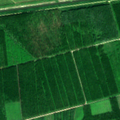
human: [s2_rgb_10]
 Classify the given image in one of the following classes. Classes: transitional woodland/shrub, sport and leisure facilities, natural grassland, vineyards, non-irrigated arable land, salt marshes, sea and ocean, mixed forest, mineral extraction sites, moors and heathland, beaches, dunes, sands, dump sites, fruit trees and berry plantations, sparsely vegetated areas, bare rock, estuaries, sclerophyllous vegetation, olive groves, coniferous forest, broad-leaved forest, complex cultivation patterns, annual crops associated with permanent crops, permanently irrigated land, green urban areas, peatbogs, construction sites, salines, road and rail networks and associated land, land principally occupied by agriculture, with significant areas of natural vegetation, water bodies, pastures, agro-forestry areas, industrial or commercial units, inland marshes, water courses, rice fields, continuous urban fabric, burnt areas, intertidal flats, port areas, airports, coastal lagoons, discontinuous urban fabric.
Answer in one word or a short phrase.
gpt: non-irrigated arable land, broad-leaved forest, transitional woodland/shrub, water courses